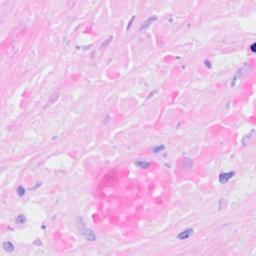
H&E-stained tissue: Breast